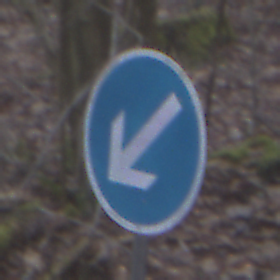
Verkehrszeichen: VorgeschriebeneVorbeifahrtLinks
Umgebung: Outdoor, Nature
Tageszeit: MorningAfternoon
Wetter: Overcast
Licht: Natural
Jahreszeit: Winter
Kontrast: LowContrast